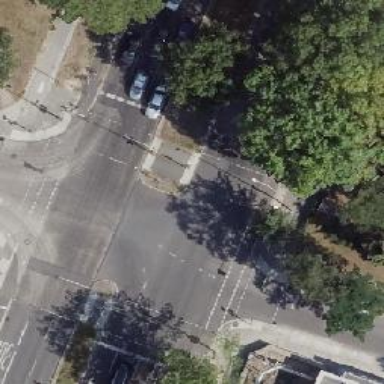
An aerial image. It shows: Road crossing with traffic signals.